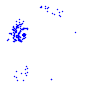
Particle: proton